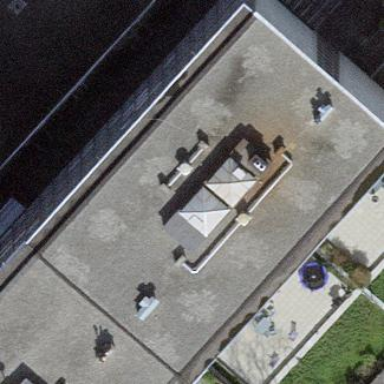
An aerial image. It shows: Building.